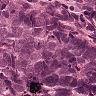
Metastatic tissue present: yes